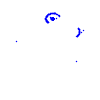
Particle: proton